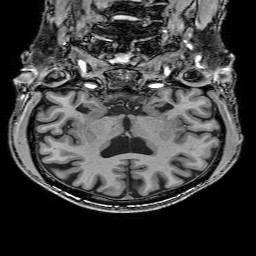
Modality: T1w
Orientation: sagittal
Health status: healthy
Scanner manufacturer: philips
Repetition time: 0.007593 s
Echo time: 0.00353 s